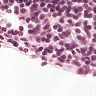
Metastatic tissue present: no